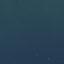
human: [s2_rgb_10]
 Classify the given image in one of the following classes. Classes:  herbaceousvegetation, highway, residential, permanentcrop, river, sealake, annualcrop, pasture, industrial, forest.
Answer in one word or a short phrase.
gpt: SeaLake